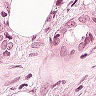
Metastatic tissue present: yes